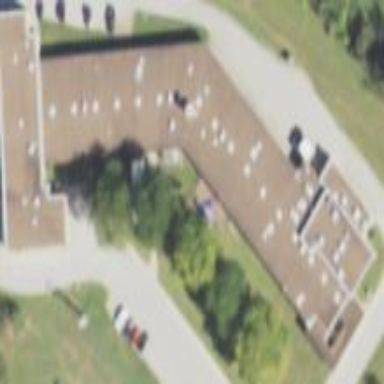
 serving as educational institution office."